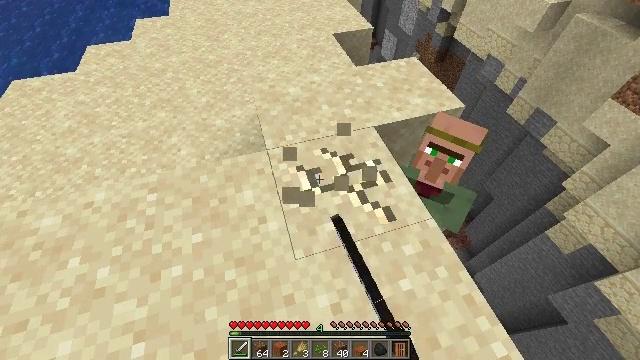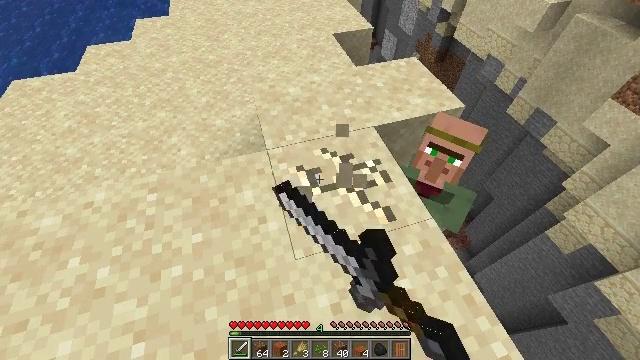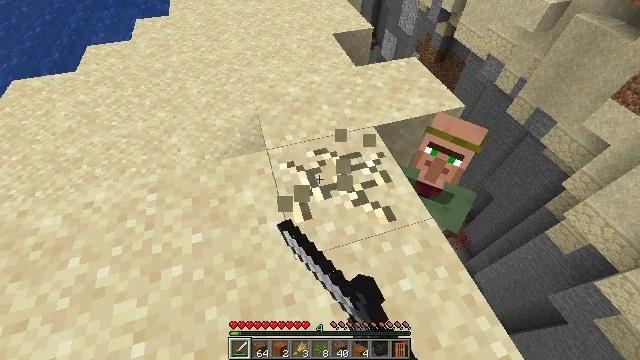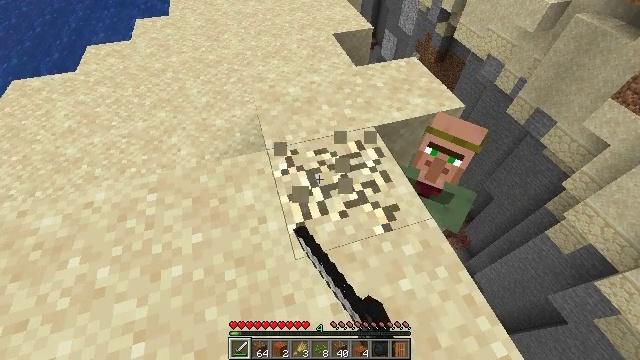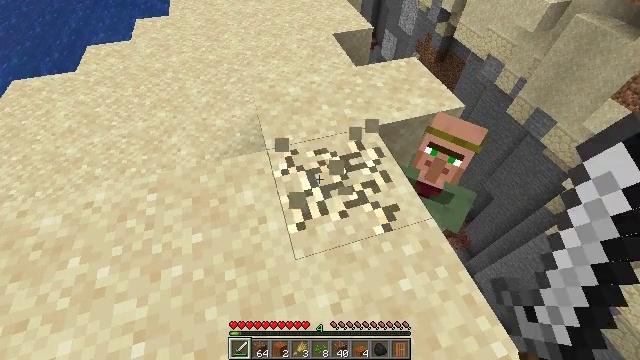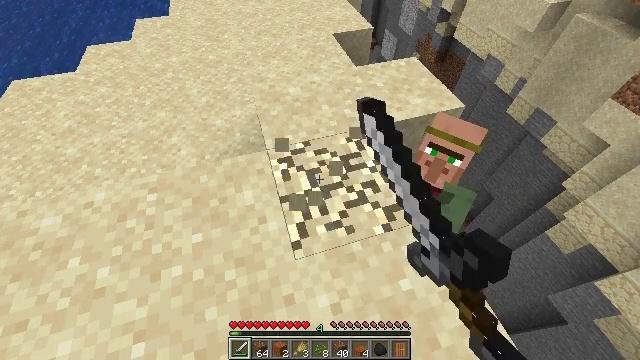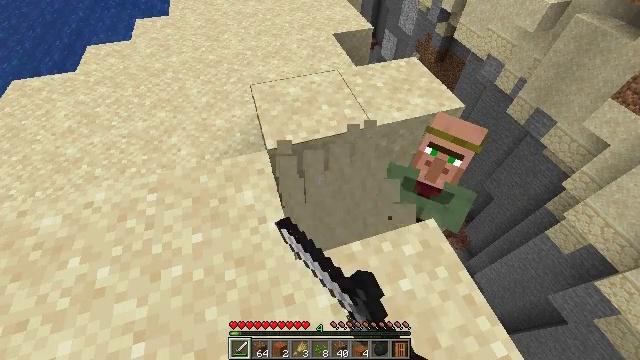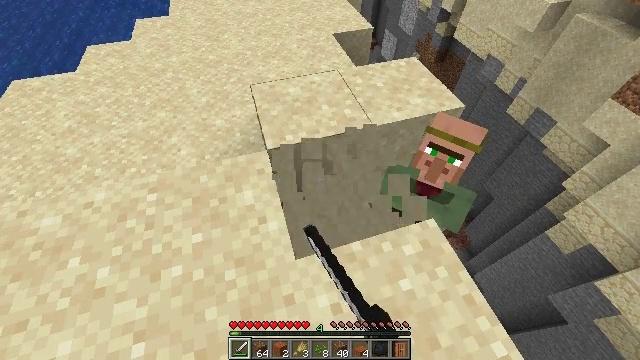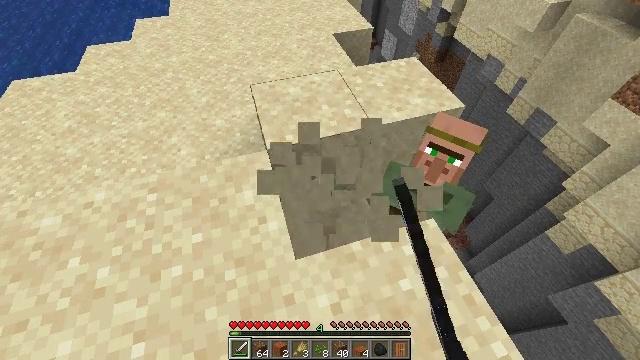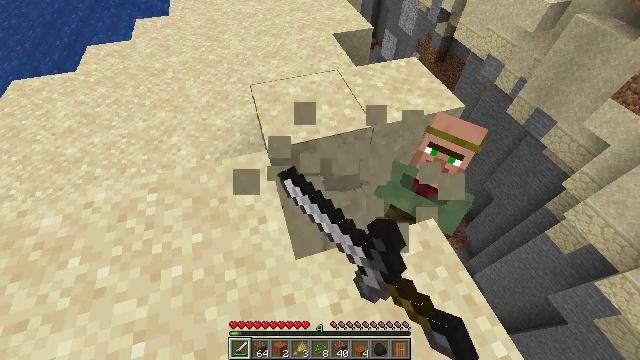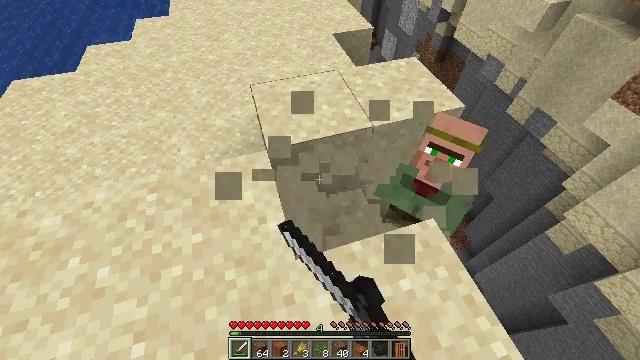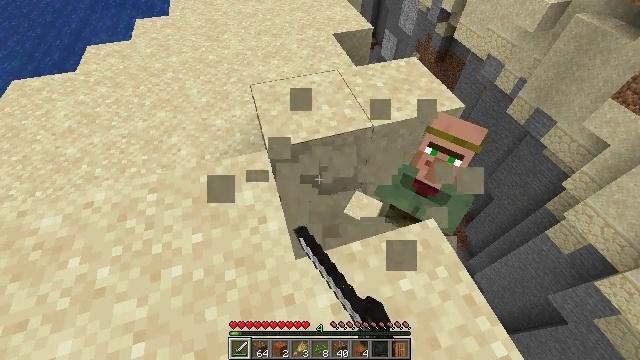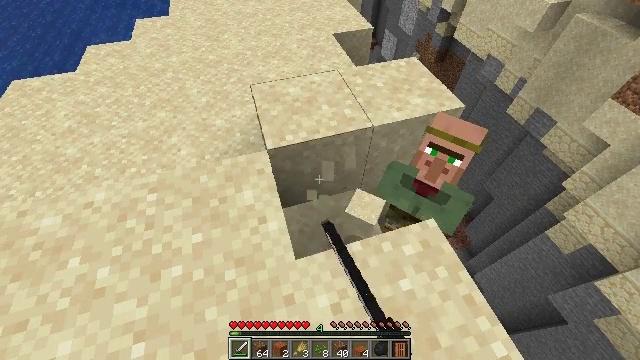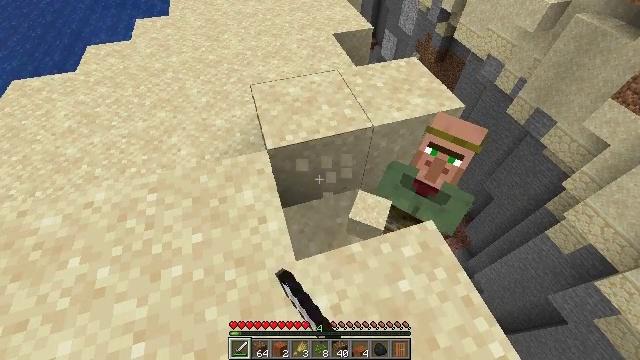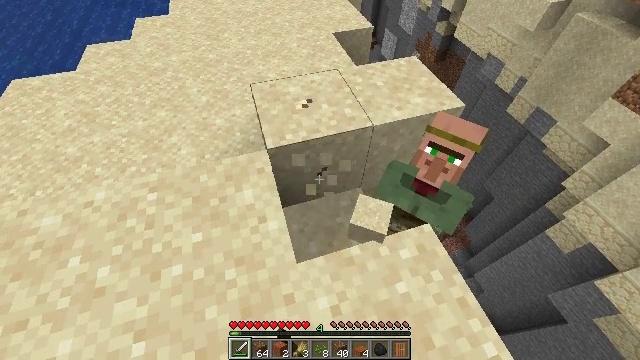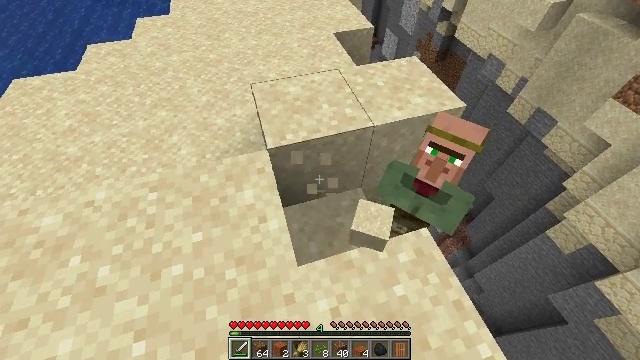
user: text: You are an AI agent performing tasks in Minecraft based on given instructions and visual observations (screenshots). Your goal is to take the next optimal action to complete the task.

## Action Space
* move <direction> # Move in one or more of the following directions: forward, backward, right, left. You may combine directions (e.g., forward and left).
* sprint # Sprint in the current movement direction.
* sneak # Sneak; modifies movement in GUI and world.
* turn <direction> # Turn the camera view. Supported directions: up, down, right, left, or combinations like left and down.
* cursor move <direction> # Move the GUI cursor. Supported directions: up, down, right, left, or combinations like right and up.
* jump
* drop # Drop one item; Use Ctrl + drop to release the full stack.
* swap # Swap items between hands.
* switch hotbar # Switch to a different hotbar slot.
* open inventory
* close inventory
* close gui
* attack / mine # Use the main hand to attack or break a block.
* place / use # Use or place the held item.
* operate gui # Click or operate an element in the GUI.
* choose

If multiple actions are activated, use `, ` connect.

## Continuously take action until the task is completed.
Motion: motion action
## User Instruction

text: Break the sand block.
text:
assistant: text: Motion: attack / mine
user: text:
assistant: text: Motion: attack / mine
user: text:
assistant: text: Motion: attack / mine
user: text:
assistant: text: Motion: attack / mine
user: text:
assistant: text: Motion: attack / mine
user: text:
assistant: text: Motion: attack / mine
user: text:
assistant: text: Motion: attack / mine
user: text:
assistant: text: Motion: attack / mine
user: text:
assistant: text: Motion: attack / mine
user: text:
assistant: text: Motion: attack / mine
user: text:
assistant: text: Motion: attack / mine
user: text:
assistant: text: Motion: attack / mine
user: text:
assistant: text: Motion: attack / mine
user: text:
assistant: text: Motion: attack / mine
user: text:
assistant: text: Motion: no_op
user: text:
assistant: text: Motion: no_op
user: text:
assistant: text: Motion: turn left
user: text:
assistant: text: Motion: turn left
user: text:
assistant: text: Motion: turn left
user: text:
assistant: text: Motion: turn left
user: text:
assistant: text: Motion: no_op
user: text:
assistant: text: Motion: turn left
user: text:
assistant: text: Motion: turn left
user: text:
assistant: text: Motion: no_op
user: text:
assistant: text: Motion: no_op
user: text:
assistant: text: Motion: no_op
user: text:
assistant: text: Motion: no_op
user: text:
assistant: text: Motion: turn down
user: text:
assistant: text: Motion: turn left and down
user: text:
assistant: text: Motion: turn left and down